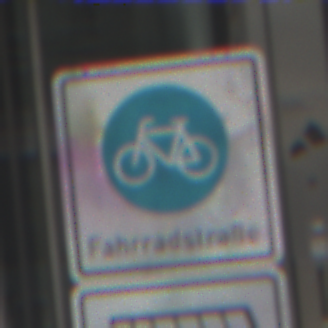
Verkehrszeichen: BeginnFahrradstrasse
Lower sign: MehrspurigeFahrzeugeFrei5
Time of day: Midday
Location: Outdoor (Urban)
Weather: Overcast
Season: NotSpecified
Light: Natural